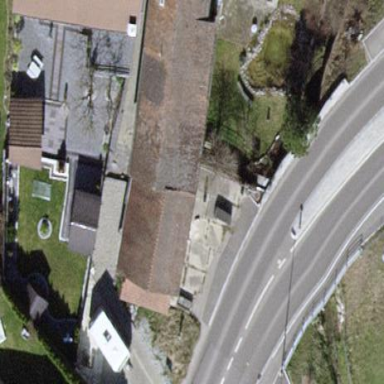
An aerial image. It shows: Shed building.